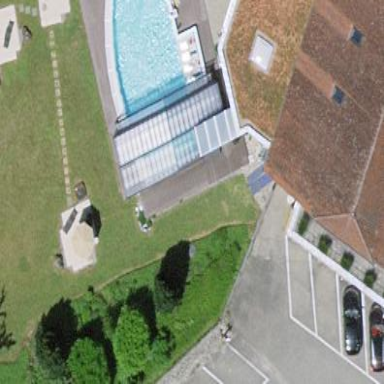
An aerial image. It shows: Swimming pool located in leisure land.